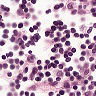
Metastatic tissue present: no